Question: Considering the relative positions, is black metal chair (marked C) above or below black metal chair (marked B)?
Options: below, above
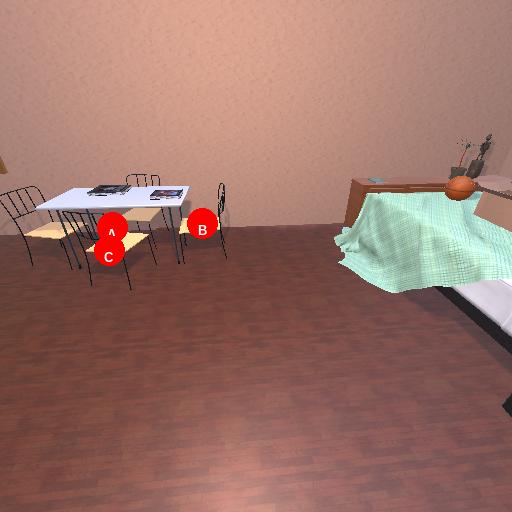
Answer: below